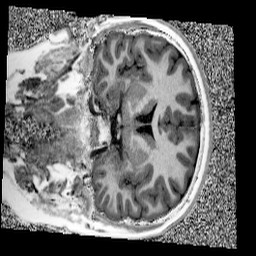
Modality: UNIT1
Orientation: coronal
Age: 9
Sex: male
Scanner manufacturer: siemens
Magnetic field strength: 3 T
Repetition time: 4 s
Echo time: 0.00303 s